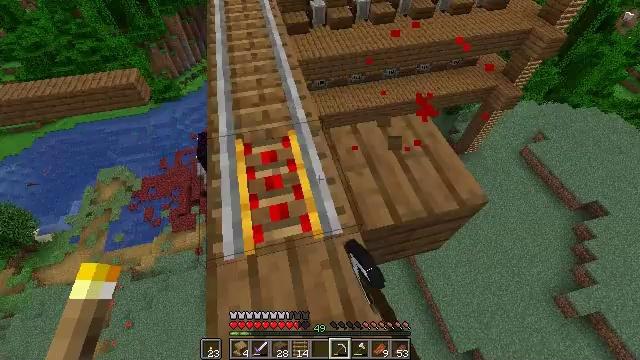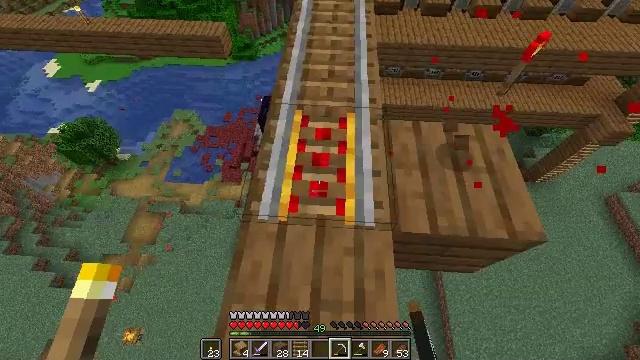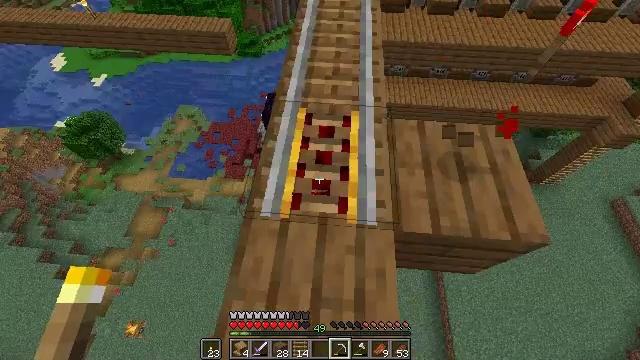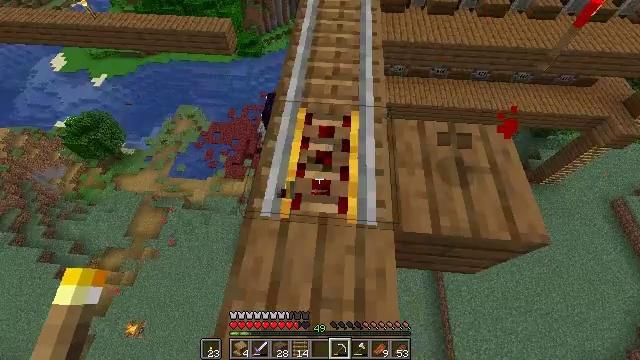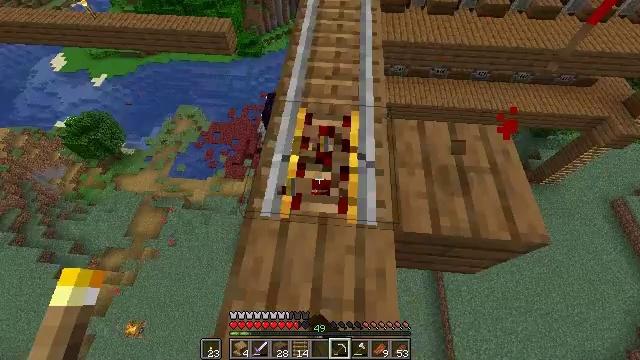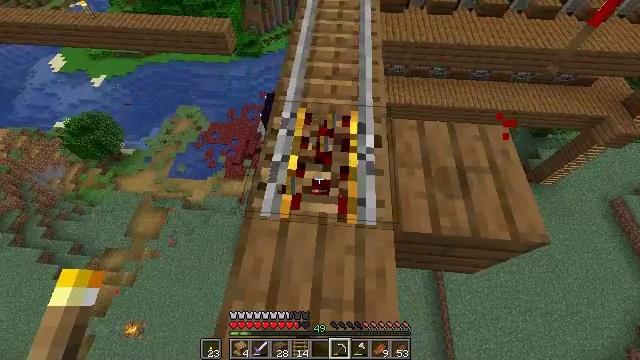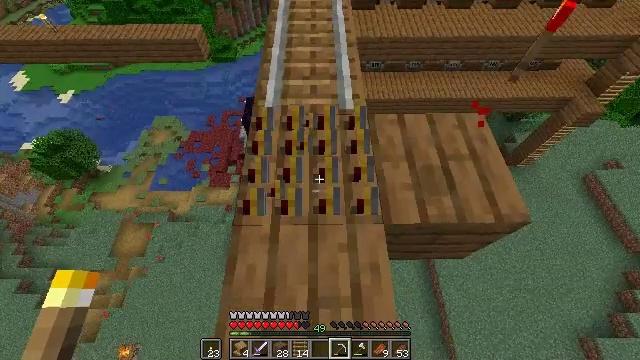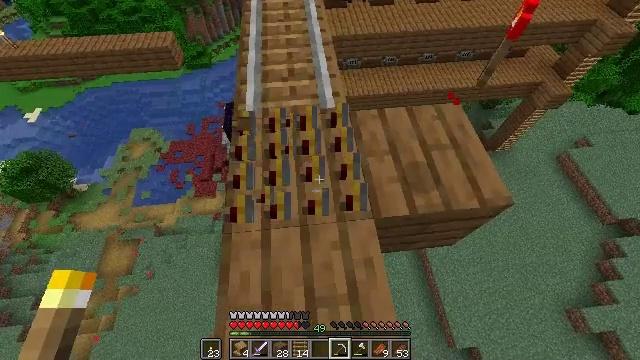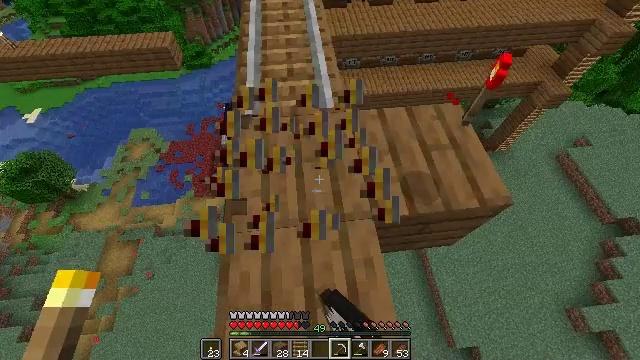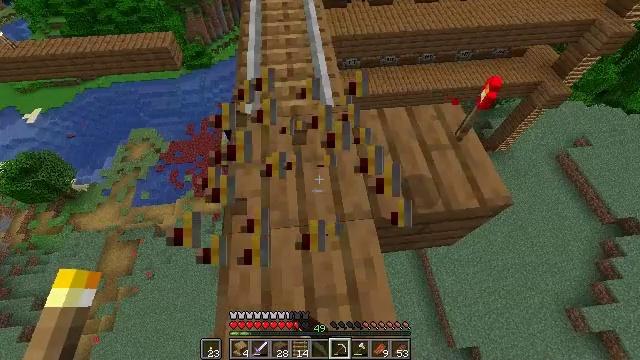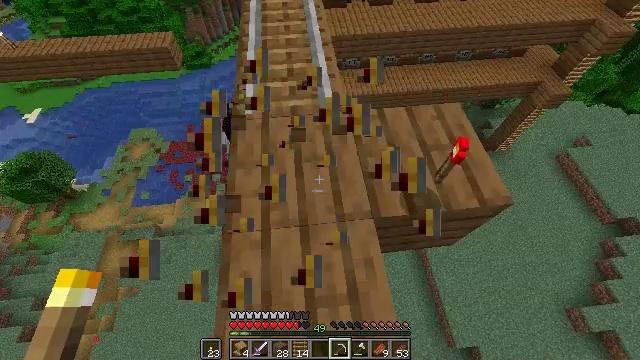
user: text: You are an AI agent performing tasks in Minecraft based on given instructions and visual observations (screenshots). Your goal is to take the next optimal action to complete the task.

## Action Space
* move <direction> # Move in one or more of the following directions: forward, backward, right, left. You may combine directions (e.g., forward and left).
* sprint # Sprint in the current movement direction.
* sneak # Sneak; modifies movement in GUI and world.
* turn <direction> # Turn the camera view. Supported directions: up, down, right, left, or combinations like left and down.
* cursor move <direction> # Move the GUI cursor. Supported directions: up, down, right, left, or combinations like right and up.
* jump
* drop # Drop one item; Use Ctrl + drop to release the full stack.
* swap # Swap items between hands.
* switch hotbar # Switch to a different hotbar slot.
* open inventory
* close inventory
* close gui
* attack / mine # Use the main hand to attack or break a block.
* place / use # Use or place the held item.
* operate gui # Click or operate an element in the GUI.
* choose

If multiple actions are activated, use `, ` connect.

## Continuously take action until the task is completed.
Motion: motion action
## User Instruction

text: Break the powered rail to collect it.
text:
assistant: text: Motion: turn left and down
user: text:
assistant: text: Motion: turn left
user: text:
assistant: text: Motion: attack / mine
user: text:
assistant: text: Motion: attack / mine
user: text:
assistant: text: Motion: attack / mine
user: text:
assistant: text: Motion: turn right, attack / mine
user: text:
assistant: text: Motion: turn right, attack / mine
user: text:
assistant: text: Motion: attack / mine
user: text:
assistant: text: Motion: attack / mine
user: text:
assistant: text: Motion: attack / mine
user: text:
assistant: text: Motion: attack / mine